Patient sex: M
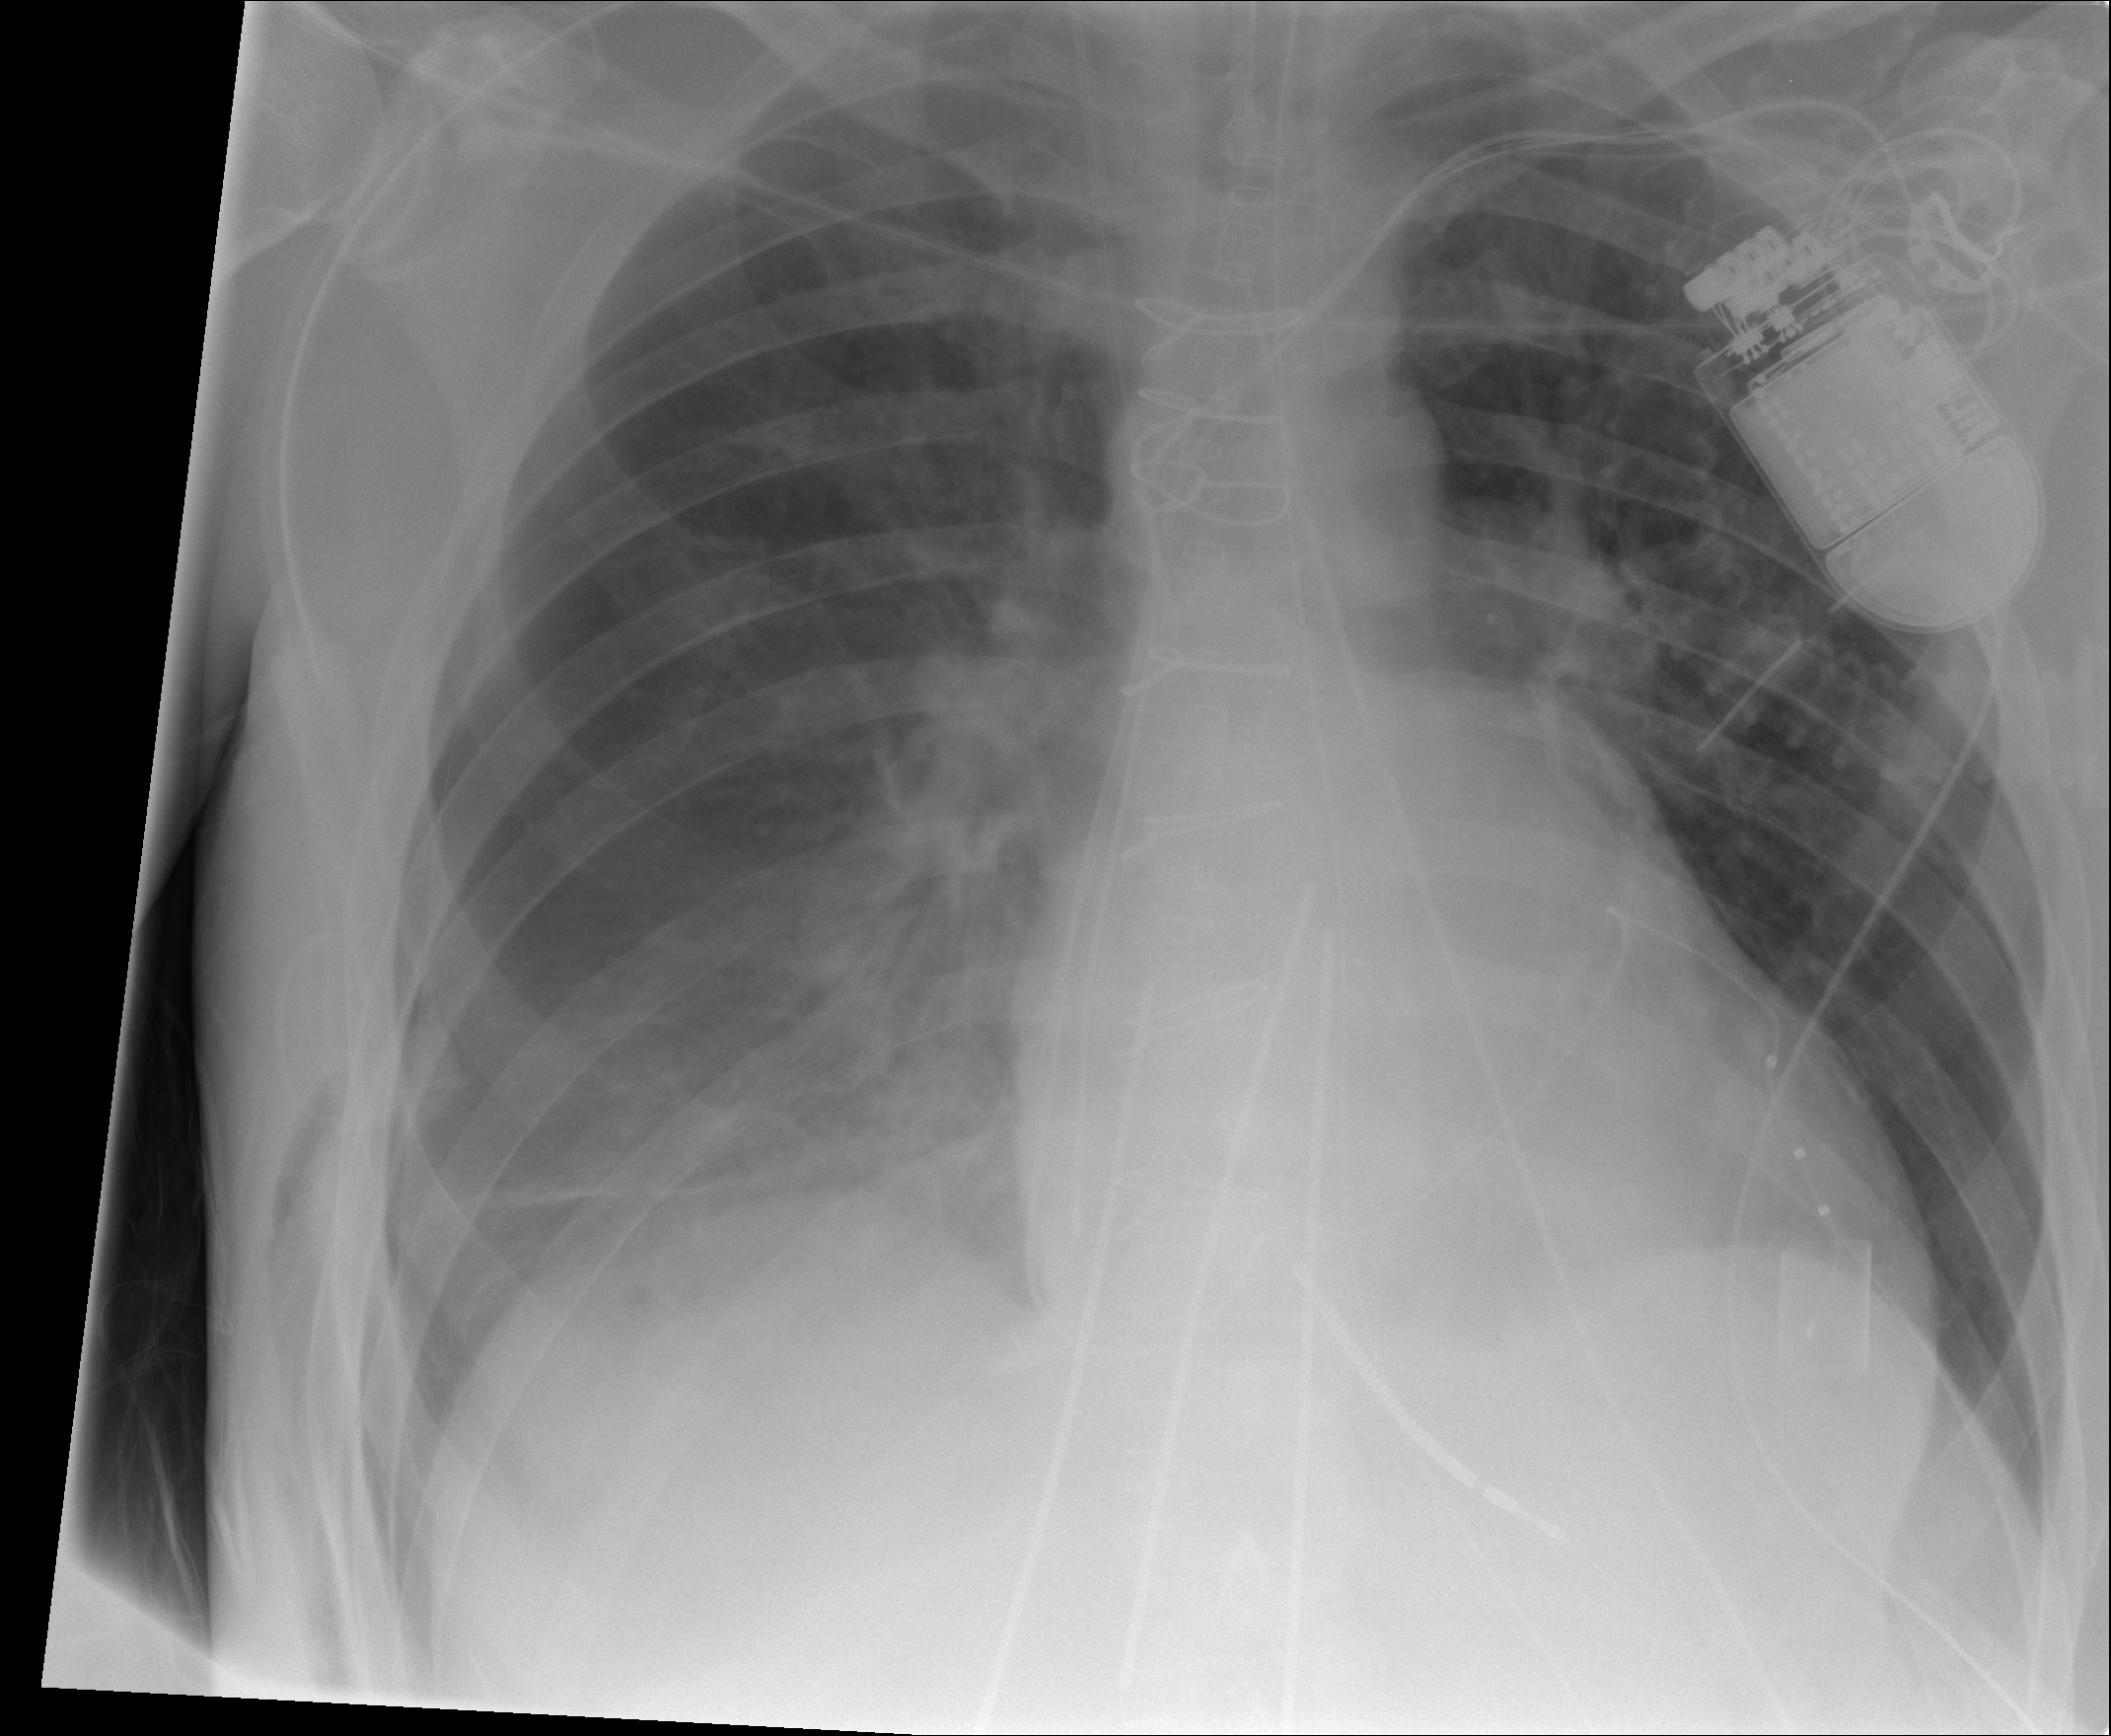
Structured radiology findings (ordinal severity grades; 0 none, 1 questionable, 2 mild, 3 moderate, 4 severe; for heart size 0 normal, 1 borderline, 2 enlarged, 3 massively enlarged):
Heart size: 2
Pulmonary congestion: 1
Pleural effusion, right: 1
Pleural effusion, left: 0
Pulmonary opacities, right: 0
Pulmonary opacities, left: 1
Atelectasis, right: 1
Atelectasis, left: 0